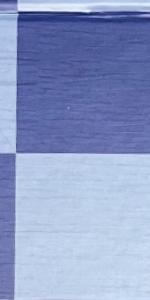
Label: Empty